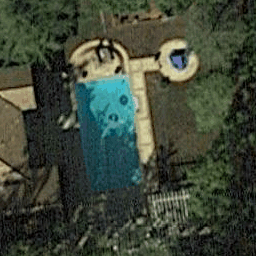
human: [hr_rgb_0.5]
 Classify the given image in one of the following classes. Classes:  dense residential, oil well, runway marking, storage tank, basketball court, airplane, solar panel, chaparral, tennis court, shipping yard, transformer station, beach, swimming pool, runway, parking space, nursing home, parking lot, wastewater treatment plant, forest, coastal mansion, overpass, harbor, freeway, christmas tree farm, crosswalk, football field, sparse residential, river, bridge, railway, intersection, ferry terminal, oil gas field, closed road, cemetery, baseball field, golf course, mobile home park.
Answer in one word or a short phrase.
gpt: swimming pool